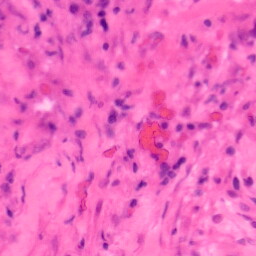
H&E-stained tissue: Colon